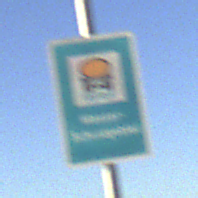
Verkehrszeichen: Wasserschutzgebiet
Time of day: SunriseSunset
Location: Outdoor (Nature)
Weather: PartlyCloudy
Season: NotSpecified
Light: Natural